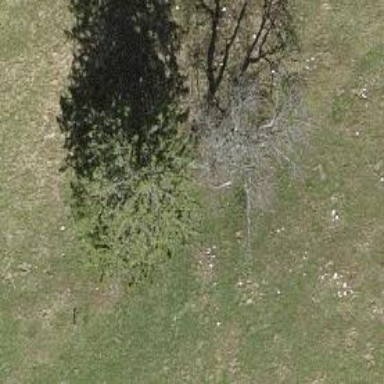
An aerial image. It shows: Single tag "natural: tree."